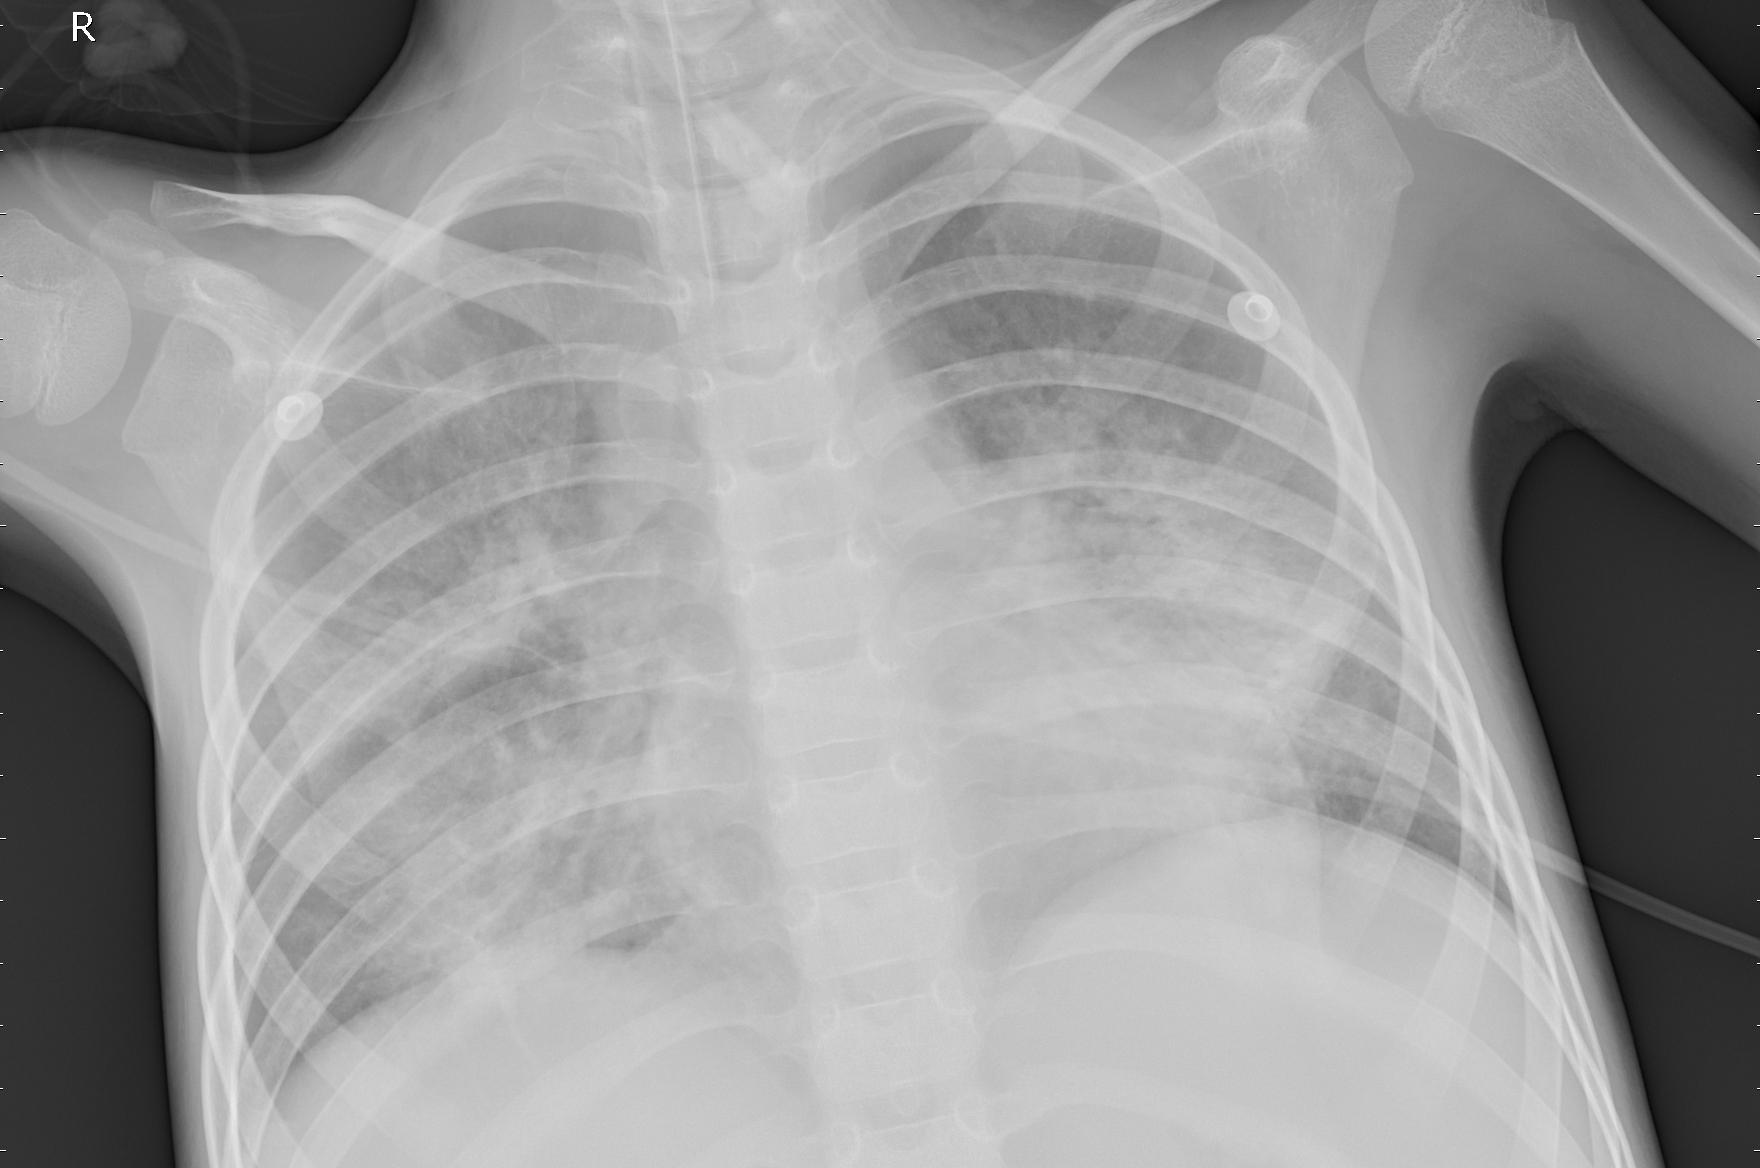
Diagnosis: PNEUMONIA